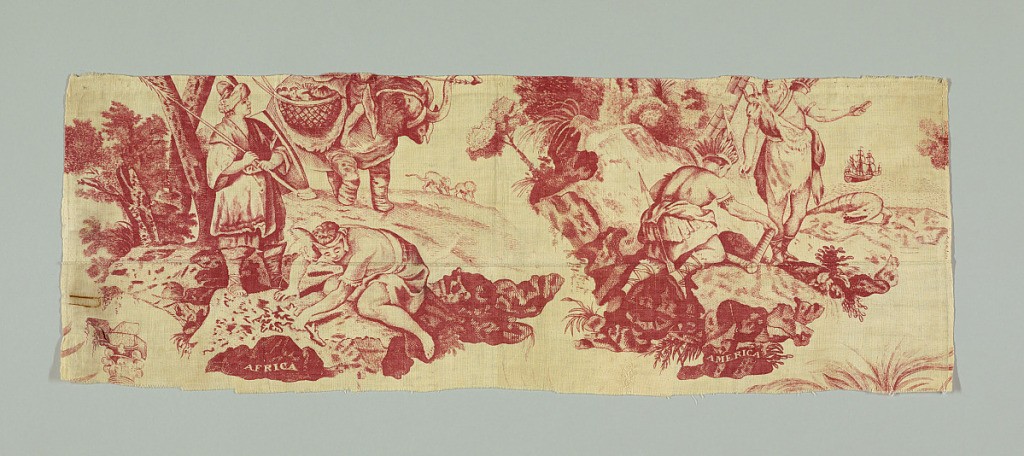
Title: The Four Continents
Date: late 18th century
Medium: cotton Technique: printed by engraved plate on plain weave
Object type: Textile
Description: Four scenes personifying the four continents with the names written underneath; Africa, Asia, Europe, America. In red on white.